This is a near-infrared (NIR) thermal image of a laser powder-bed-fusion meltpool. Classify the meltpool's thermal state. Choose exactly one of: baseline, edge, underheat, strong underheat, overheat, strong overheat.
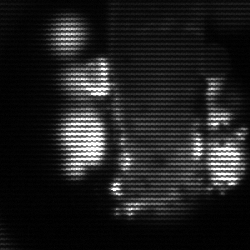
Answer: strong underheat